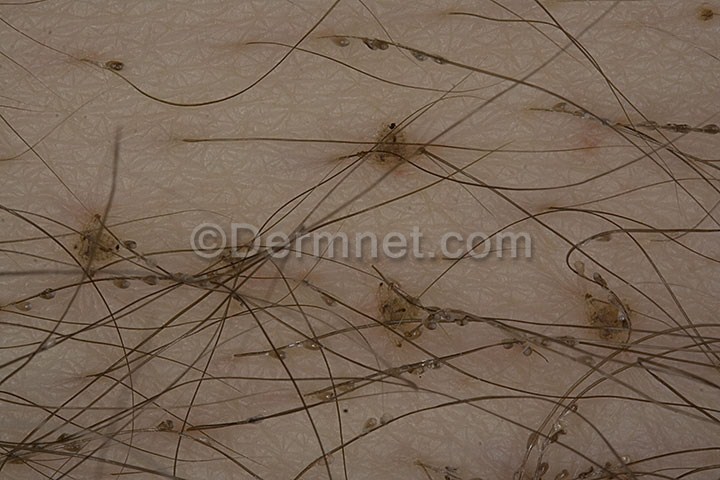
Disease: Scabies Lyme Disease and other Infestations and Bites